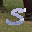
Label: 5